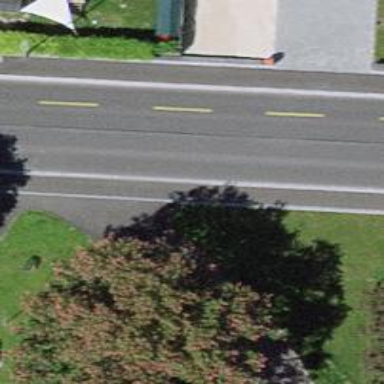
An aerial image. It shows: Sidewalk along the footway.